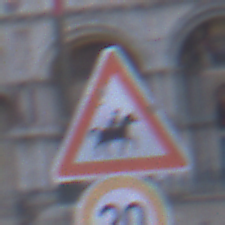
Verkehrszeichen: ReiterLinks
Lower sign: Geschwindigkeit20
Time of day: SunriseSunset
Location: Outdoor (Urban)
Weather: PartlyCloudy
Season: NotSpecified
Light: Natural